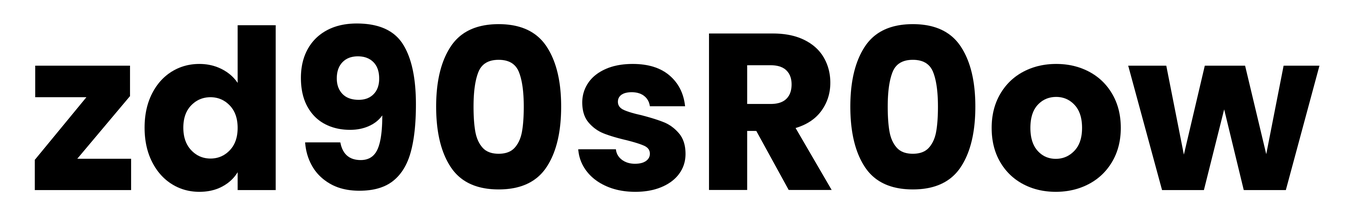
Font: Poppins-Bold